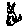
Label: cat